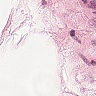
Metastatic tissue present: no